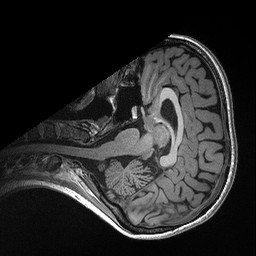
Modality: T1w
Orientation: axial
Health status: healthy
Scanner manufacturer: siemens
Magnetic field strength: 3 T
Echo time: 0.00298 s